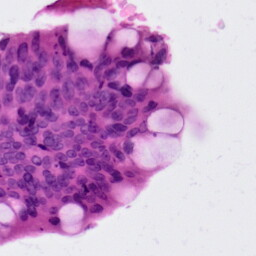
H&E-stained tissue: Colon